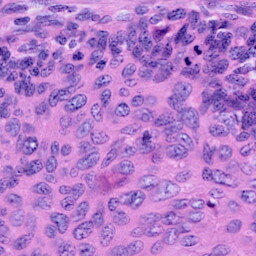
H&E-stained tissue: Cervix